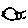
Label: fish